Question: i am using JQUery Tools - <URL>
'''
/* adds an effect called "wall" to the validator */
$.tools.validator.addEffect("wall", function(errors, event) {
// get the message wall
var wall = $(this.getConf().container).fadeIn();
// remove all existing messages
wall.find("p").remove();
// add new ones
$.each(errors, function(index, error) {
wall.append(
"<p><strong>" +error.input.attr("name")+ "</strong> " +error.messages[0]+ "</p>"
);
});
// the effect does nothing when all inputs are valid
}, function(inputs) {
});
'''

if u can see the image everything is working fine, what i want is, with changing this code, instead of text-box name i want the Label text to be displayed before the Error MSG.
Thanks in Advance.
:HTML
'''
<tbody style="" class="user_panel" id="customer_info">
<tr>
<td valign="top"><label class="label">Contact name:</label>
<input type="text" value="" name="contact_name" class="" style="width:227px"></td>
<td>&nbsp;</td>
</tr>
<tr>
<td valign="top"><label class="label">Measurement:</label>
<select value="" data-message="Measurement is required1" required="required" name="measurement" style="width: 231px; border-color: red;">
<option value="">-select-</option>
<option value="1">mm</option>
<option value="2">inches</option>
</select></td>
<td>&nbsp;</td>
</tr>
<tr>
<td valign="top"><label class="label">Phone personal:</label>
<input type="text" value="" data-message="Pers cont. num is required" required="required" name="contact_number_person" class="" style="width: 227px; border-color: red;"></td>
<td>&nbsp;</td>
</tr>
<tr>
'''
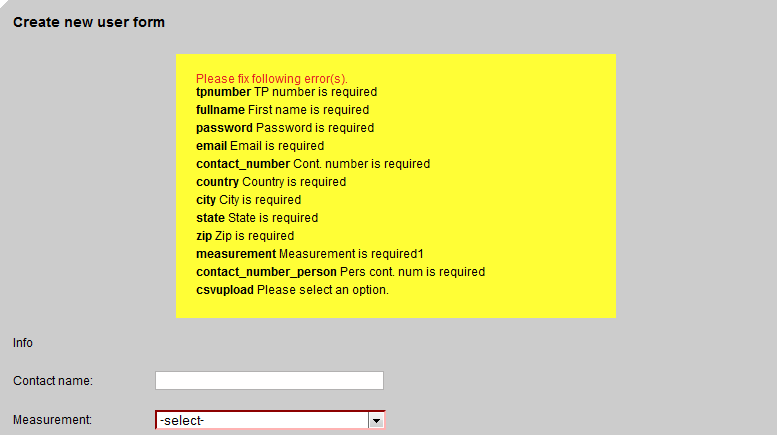
Answer: Change the your JavaScript under the comment to this:
'''
$.each(errors, function(index, error) {
wall.append(
"<p><strong>" +error.input.prev().html()+ "</strong> " +error.messages[0]+ "</p>"
);
});
'''
Instead of printing the name attribute of the input object, it will print the html inside the element which is the 'label'